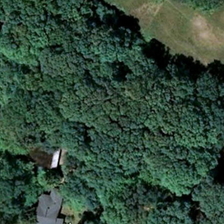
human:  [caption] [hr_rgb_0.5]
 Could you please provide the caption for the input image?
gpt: a house with dark gray roof in the forest while with a little black house besides .

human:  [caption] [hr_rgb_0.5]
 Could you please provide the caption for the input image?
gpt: part of forest in the middle while with a dark gray house in it .

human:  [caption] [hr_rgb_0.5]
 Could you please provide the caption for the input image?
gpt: a road through the forest and a house with dark gray roof in the forest .

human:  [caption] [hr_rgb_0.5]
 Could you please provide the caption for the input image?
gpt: many spring green plants in it while with a road besides .

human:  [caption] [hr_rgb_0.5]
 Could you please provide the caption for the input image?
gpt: many green trees and several buildings are in a piece of forest .